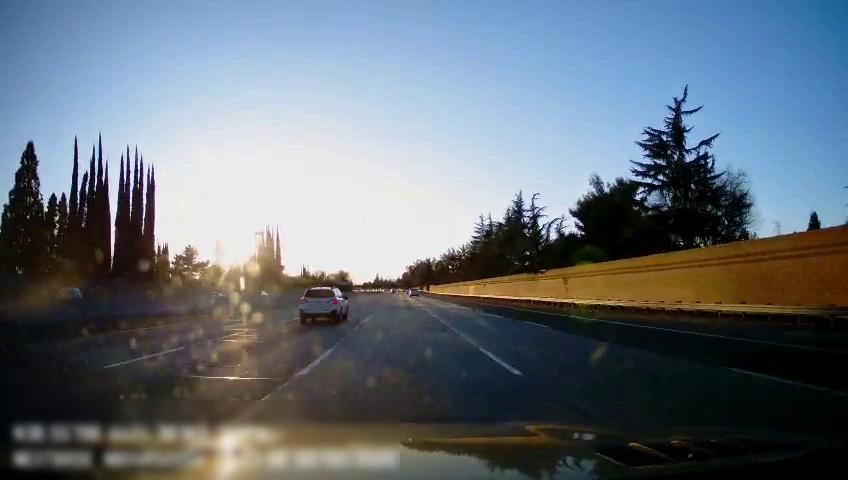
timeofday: Day
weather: Sunny
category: Drivable Space
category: Vehicles | Truck
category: Vehicles | SUV
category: Vehicles | SUV
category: Lanes | Alternate Lane
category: Lanes | Alternate Lane
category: Lanes | Current Lane
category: Lanes | Current Lane
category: Lanes | Alternate Lane
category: Lanes | Alternate Lane